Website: home-depot
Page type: newsletter-management
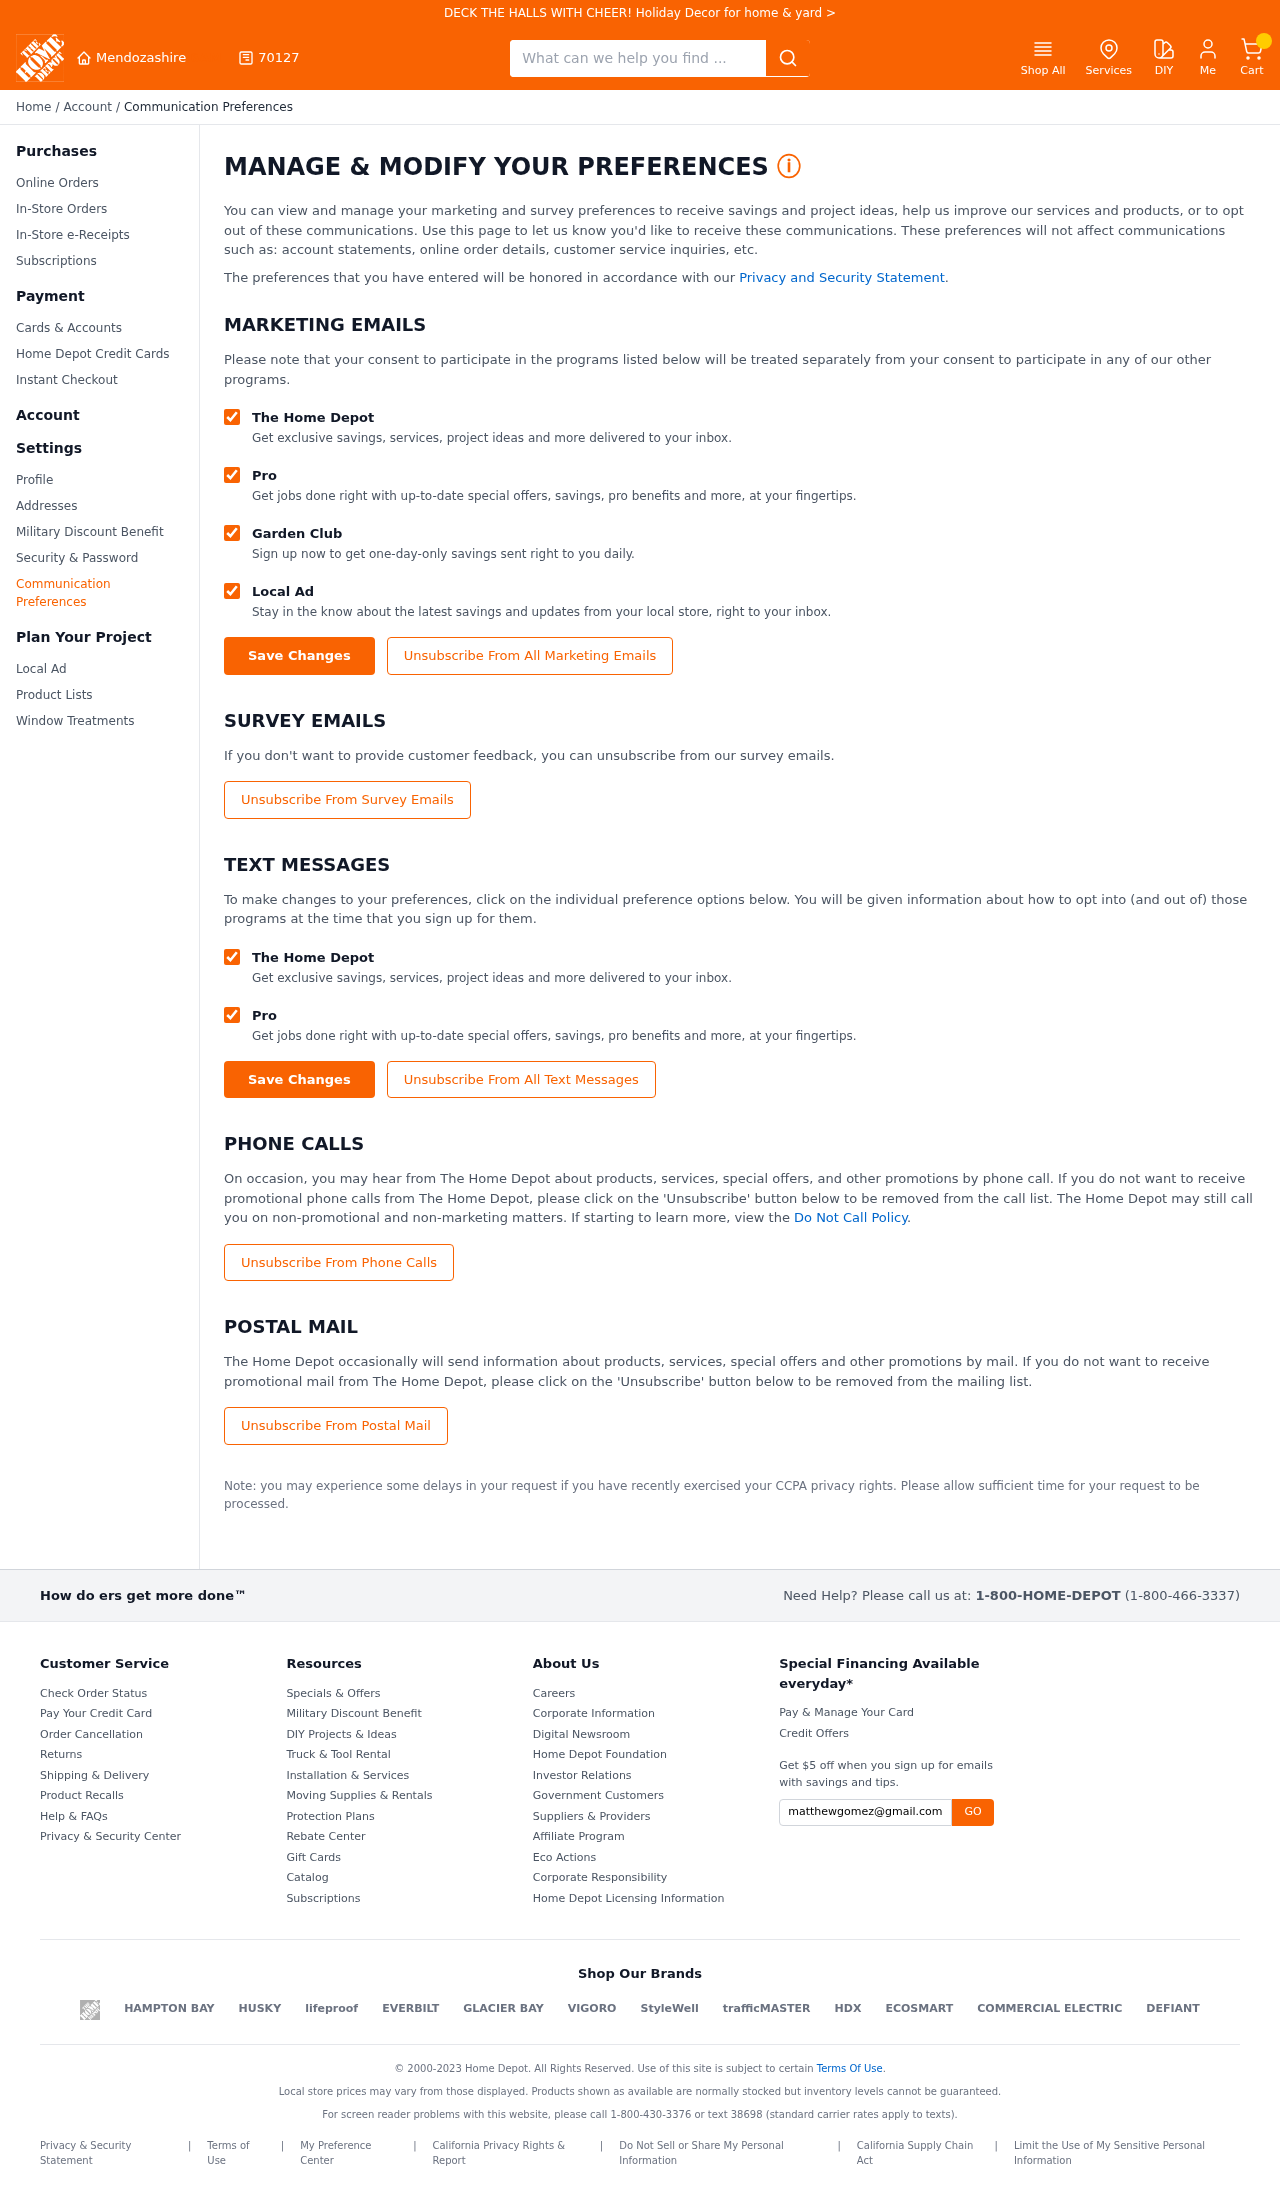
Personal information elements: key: PII_CITY
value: Mendozashire
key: PII_POSTCODE
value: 70127
Search elements: key: HEADER_SEARCH
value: What can we help you find ...